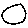
Label: circle